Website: home-depot
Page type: billing-address
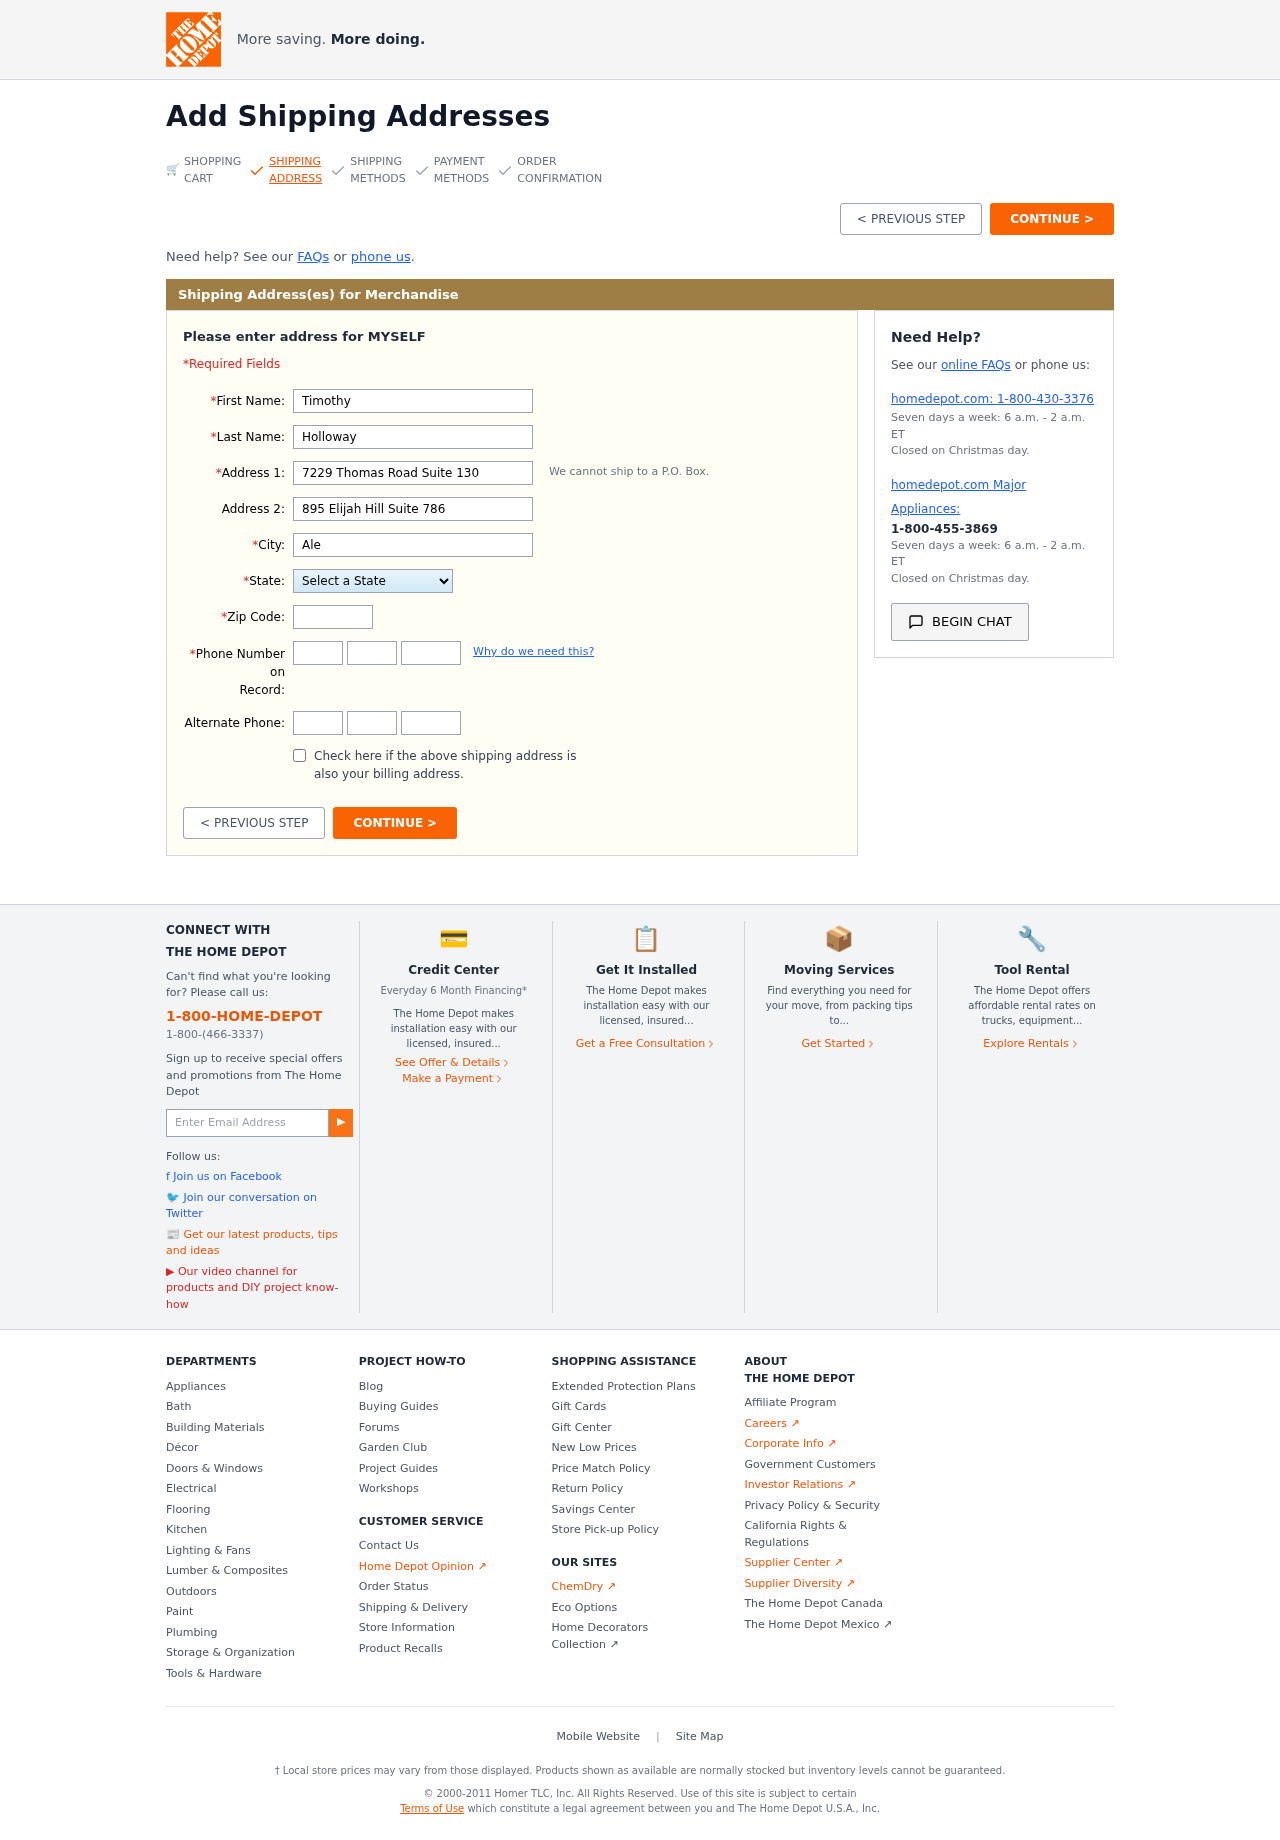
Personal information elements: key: PII_STATE
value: VI
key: PII_FIRSTNAME
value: Timothy
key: PII_LASTNAME
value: Holloway
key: PII_STREET
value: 7229 Thomas Road Suite 130
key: PII_STREET2
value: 895 Elijah Hill Suite 786
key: PII_CITY
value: Alexton
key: PII_POSTCODE
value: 22297
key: PII_PHONE_AREA
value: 684
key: PII_PHONE_PREFIX
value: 297
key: PII_PHONE_LINE
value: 0472